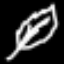
Label: leaf